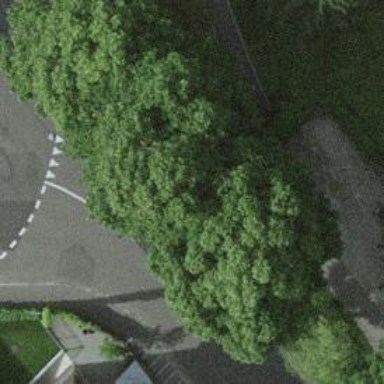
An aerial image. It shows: Residential road with asphalt surface and separate sidewalk.